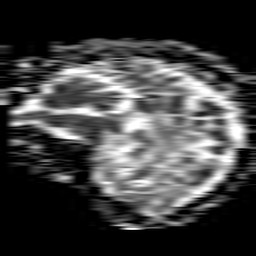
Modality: ADC
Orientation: sagittal
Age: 67
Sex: female
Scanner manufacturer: philips
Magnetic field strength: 1.5 T
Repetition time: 4.6 s
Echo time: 0.08515 s